Aerial crown-view tile of a tropical tree (Barro Colorado Island, Panama), acquired 20241216:
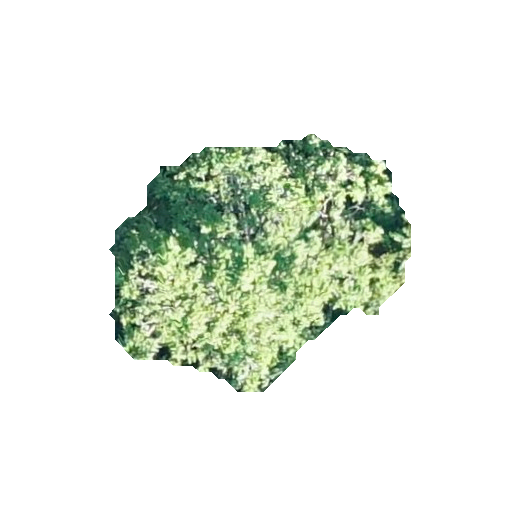
Species: Genipa americana
GBIF accepted scientific name: Genipa americana
Crown area: 78.768 m²